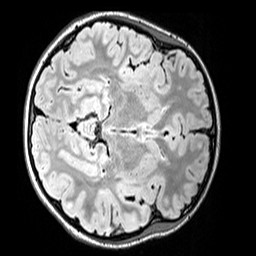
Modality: FLAIR
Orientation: axial
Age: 12
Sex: female
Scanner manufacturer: siemens
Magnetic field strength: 3 T
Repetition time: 5 s
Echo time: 0.388 s